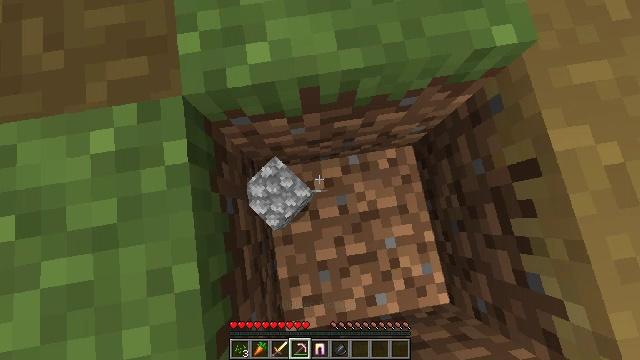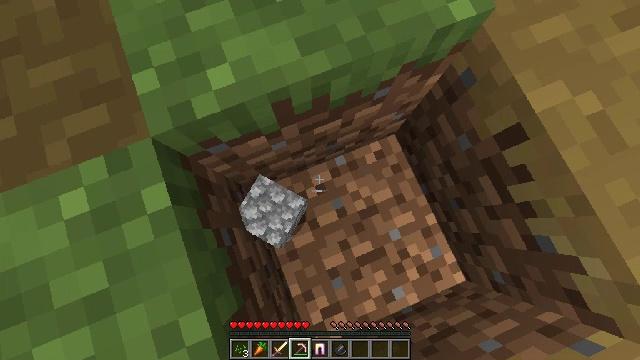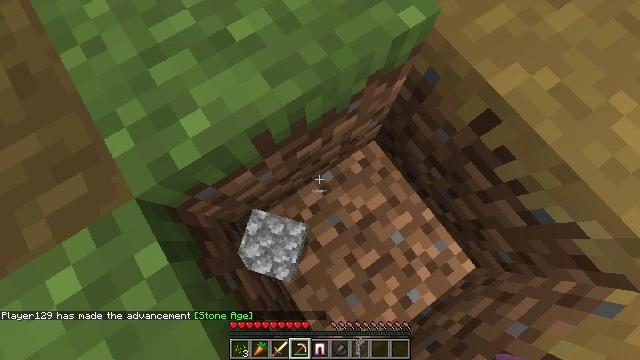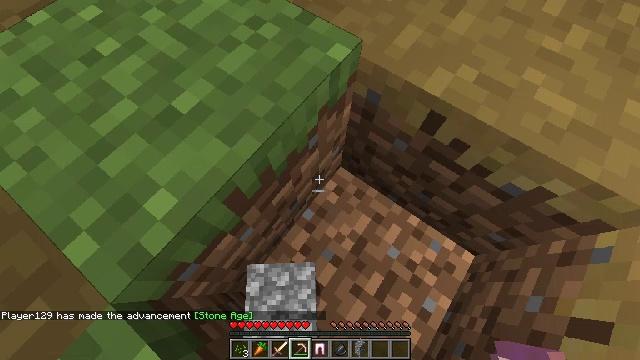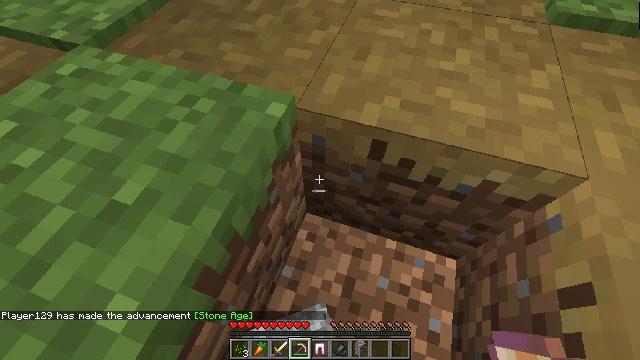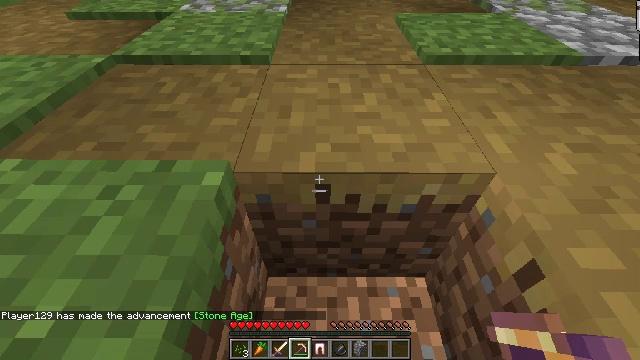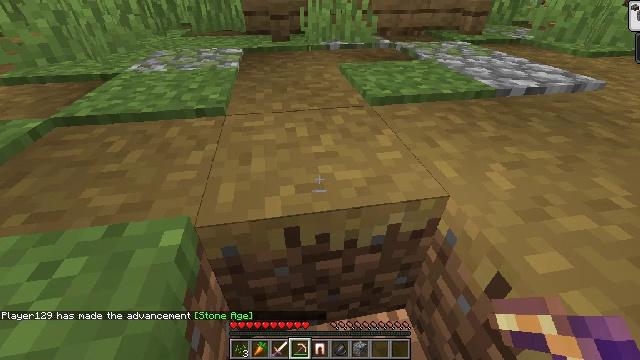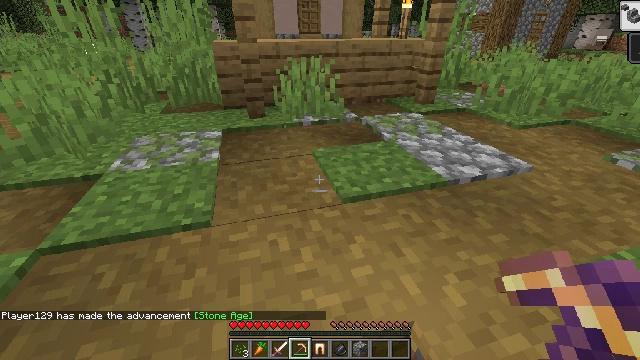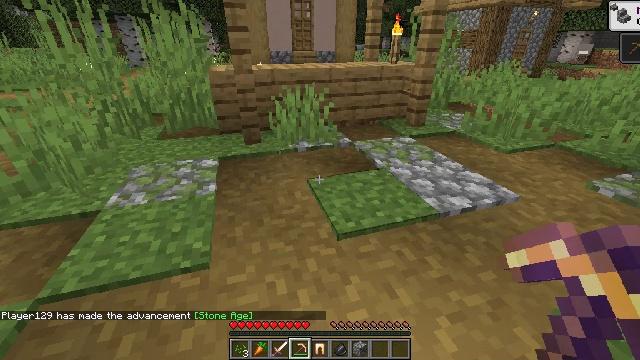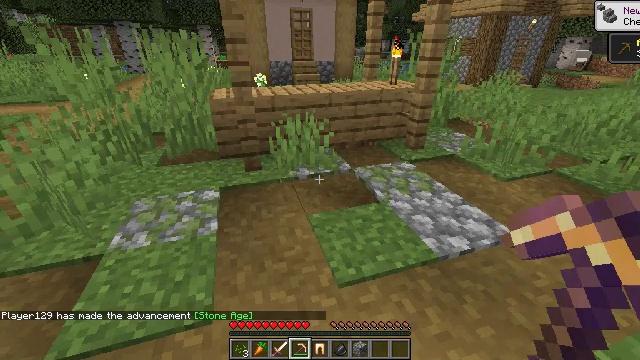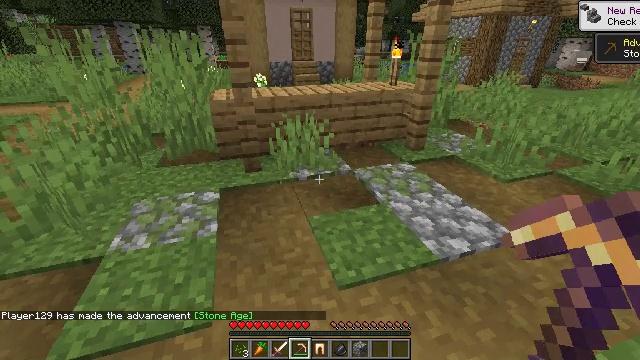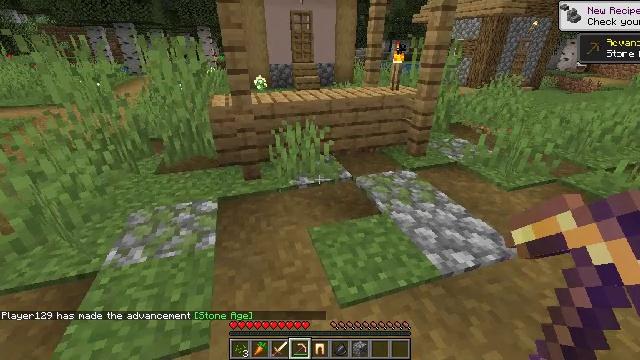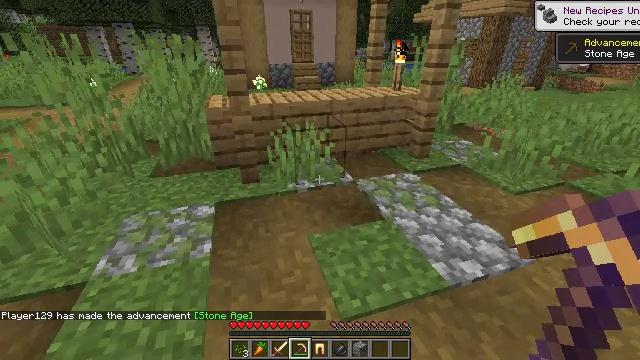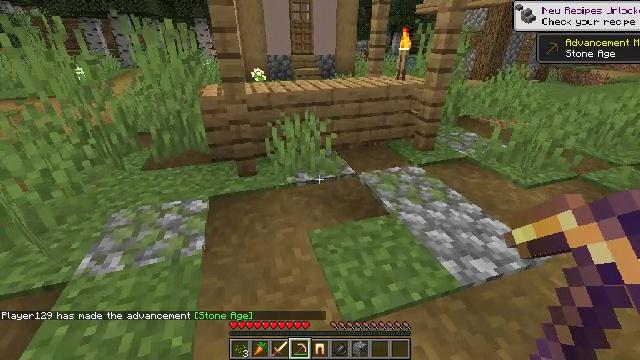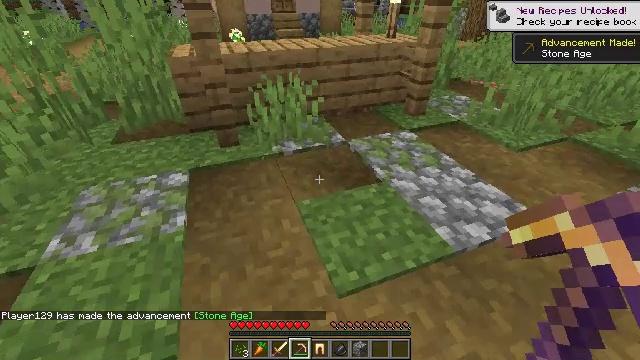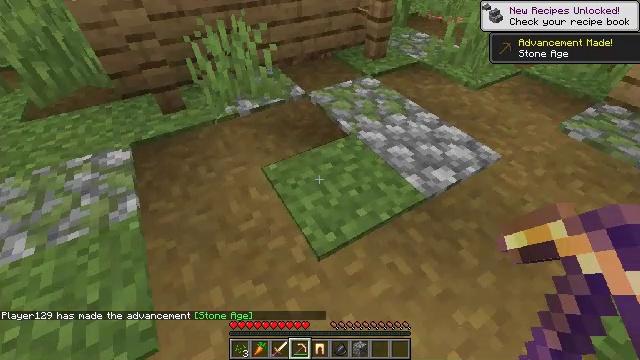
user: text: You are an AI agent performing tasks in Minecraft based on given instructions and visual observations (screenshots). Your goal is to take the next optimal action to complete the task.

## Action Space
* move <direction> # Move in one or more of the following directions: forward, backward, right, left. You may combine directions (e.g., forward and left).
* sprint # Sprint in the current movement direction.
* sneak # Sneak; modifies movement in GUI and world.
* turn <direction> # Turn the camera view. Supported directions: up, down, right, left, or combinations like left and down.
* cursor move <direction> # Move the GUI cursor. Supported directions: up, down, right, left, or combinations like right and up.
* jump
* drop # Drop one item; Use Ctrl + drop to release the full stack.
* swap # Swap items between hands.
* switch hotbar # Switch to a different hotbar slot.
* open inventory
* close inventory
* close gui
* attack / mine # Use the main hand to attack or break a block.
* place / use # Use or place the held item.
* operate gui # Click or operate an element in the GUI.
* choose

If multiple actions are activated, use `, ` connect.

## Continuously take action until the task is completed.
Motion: motion action
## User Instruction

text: Mine cobblestone underground.
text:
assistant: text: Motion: turn right
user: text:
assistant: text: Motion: turn right and up
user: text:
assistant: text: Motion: turn right and up
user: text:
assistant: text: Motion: turn right and up
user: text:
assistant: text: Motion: turn right and up
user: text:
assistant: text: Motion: move forward, turn right and up, jump
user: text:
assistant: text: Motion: move forward, turn right and up, jump
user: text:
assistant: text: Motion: move forward, turn right and up, jump
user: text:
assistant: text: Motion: move forward, jump
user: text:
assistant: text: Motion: move forward, jump
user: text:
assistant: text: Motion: move forward, jump
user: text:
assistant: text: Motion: move forward
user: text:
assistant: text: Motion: move forward, turn down
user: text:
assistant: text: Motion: move forward, turn right and down
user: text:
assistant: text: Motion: move forward, turn right and down
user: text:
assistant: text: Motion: turn right and down
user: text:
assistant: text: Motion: turn right
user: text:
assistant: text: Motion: turn right
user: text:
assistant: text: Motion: turn right and down
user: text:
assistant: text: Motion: turn right and down
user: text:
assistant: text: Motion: move forward, turn right and down
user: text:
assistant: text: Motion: move forward, turn right
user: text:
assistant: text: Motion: move forward
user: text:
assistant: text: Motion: attack / mine
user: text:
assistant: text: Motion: attack / mine
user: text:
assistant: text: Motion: turn left and up, attack / mine
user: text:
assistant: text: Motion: turn left and up, attack / mine
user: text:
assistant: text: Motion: turn left and up, attack / mine
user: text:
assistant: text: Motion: attack / mine
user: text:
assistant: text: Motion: attack / mine